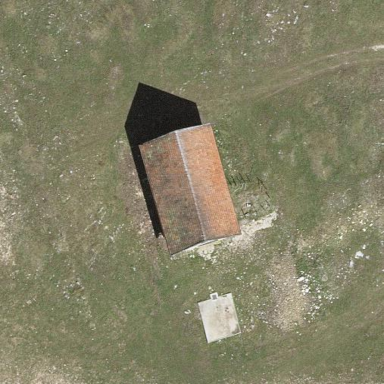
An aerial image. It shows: Farm auxiliary building with gabled roof.